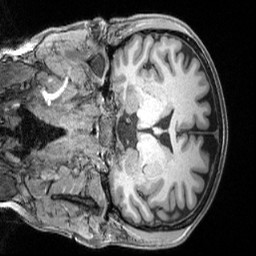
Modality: T1w
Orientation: coronal
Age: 39
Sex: female
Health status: ill
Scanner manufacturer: siemens
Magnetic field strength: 3 T
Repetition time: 2.4 s
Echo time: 0.00222 s